Question: I have these config files in my simple Visual Studio 2012 solution.

notice how the 'Web.config' has the 'Debug' and 'Release' files it?
How can i do the same for the 'system.diagnostics.config' files?
(apologies - i'm not sure what the term is for those 'Debug' and 'Release' files that get hidden, thingy-ma-bob).
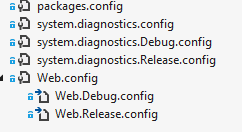
Answer: I'm unaware of an option to achieve that by the user interface but this is how it looks in the project file (*.csproj) for a WinForm:
'''
<Compile Include="Form1.cs">
<SubType>Form</SubType>
</Compile>
<Compile Include="Form1.Designer.cs">
<DependentUpon>Form1.cs</DependentUpon>
</Compile>
'''
You can do the same for the config files (which are found in element 'None') and add a 'DependentUpon' element for the config files that you want to 'connect'
See the reference on <URL>
---
Edit by PK:
Inspired from above, this is what I did to get it working:
'''
<None Include="system.diagnostics.Debug.config">
<DependentUpon>system.diagnostics.config</DependentUpon>
</None>
<None Include="system.diagnostics.Release.config">
<DependentUpon>system.diagnostics.config</DependentUpon>
</None>
'''
So those two files don't have any (which u can also set in the GUI) but I had to edit the file to set the 'DependentUpon'.